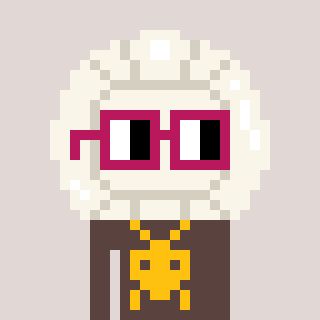
a pixel art character with square dark red glasses, a volleyball-shaped head and a darkbrown-colored body on a warm background